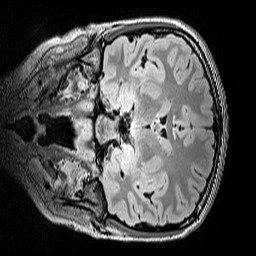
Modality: FLAIR
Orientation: coronal
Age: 10
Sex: female
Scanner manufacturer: siemens
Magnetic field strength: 3 T
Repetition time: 5 s
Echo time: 0.388 s